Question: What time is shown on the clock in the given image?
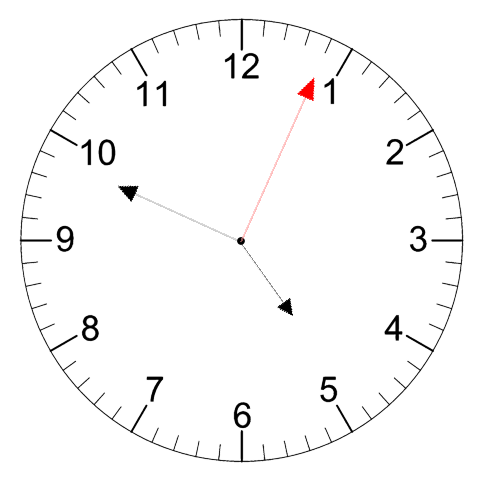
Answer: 04:49:04